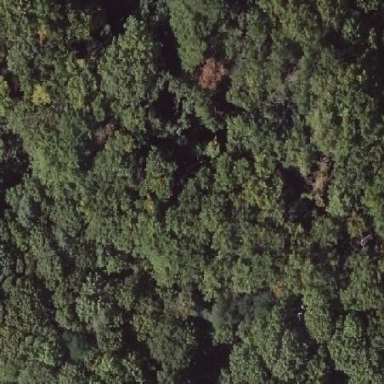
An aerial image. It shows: Mixed leaf woodland.